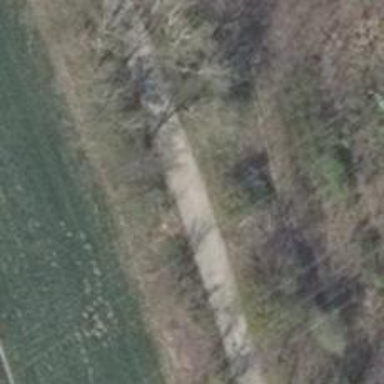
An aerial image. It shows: Service road with compacted grade3 track surface.